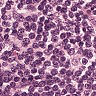
Metastatic tissue present: no